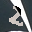
Label: 2